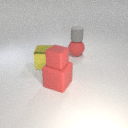
large red rubber sphere below small gray rubber cylinder